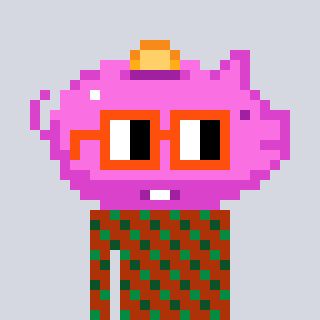
a pixel art character with square orange glasses, a piggybank-shaped head and a hotbrown-colored body on a cool background